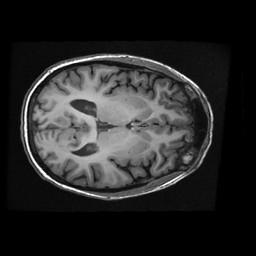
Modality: T1w
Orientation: axial
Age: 33
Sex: female
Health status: healthy
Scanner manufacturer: ge
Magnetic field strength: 3 T
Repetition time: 0.008252 s
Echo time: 0.003096 s